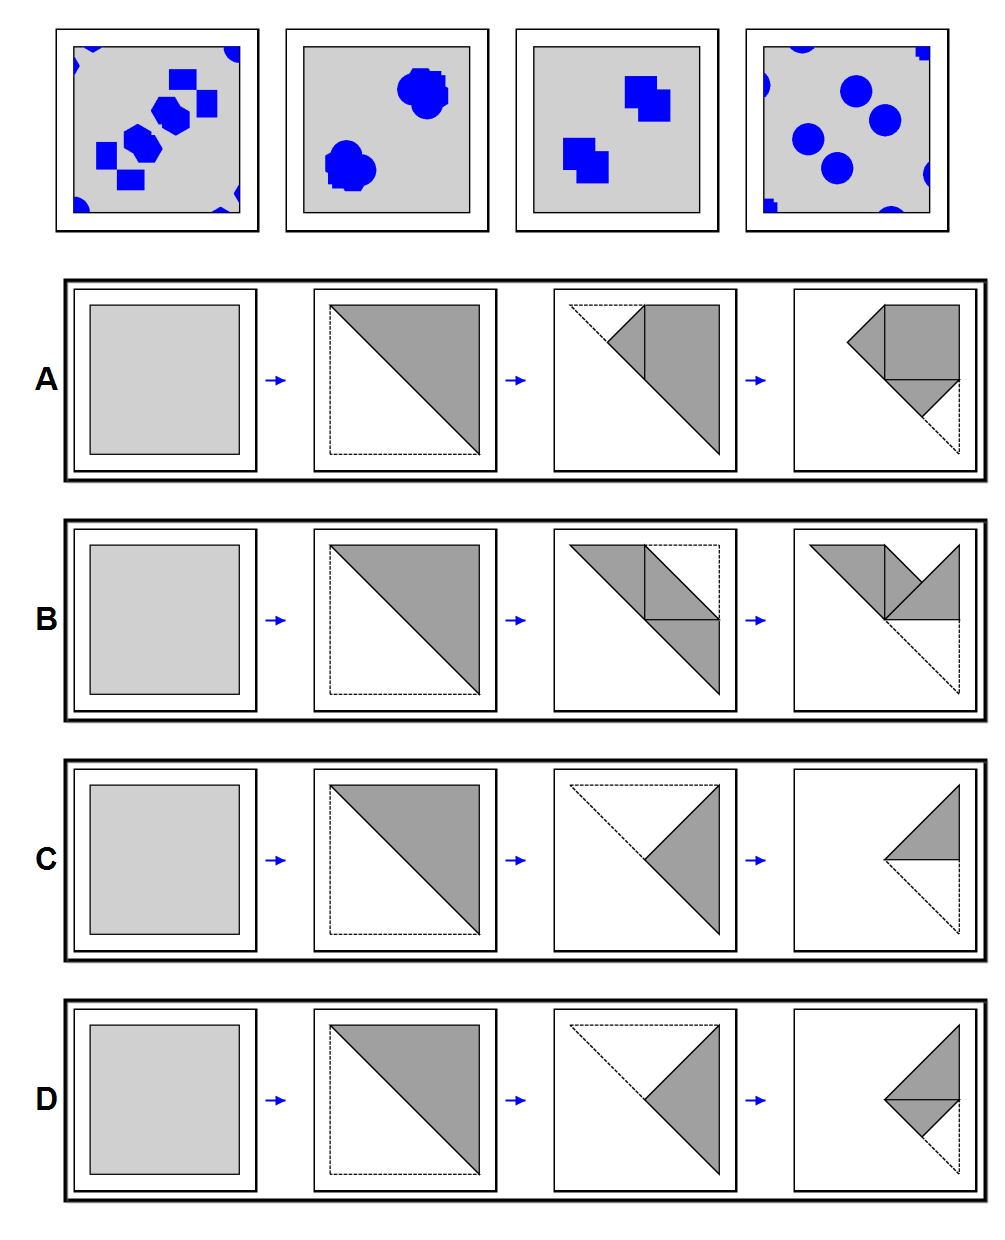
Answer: D